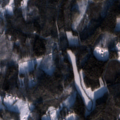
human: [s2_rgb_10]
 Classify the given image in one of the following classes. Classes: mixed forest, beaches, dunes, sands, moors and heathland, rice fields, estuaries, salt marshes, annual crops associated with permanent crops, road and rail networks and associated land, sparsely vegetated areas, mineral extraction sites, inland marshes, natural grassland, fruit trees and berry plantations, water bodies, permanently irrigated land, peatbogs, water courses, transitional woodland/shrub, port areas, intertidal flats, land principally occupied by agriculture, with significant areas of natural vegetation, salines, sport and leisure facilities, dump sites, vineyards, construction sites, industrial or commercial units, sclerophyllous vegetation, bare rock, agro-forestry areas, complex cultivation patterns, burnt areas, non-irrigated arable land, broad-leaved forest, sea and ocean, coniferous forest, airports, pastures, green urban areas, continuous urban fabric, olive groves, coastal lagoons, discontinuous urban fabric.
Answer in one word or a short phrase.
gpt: coniferous forest, mixed forest, transitional woodland/shrub